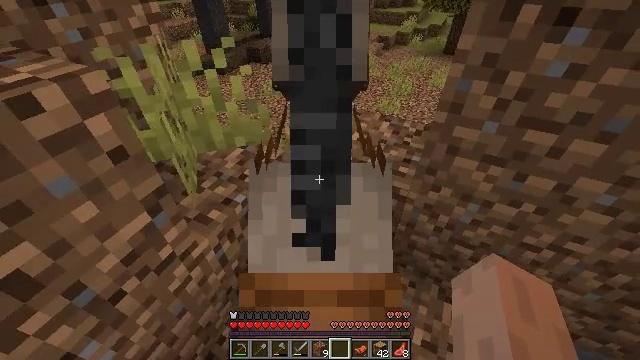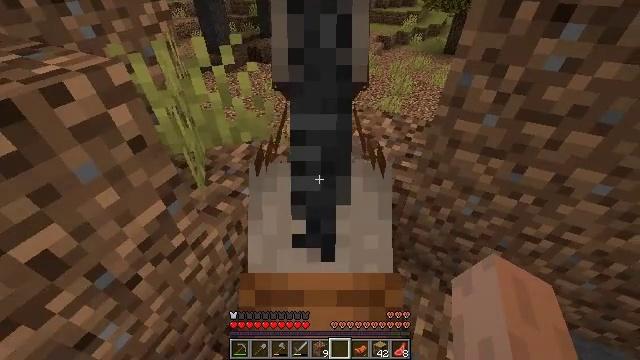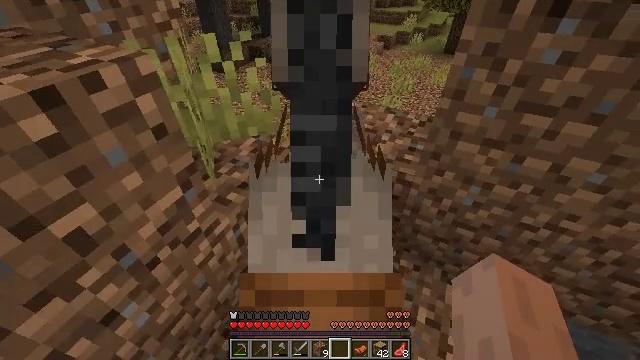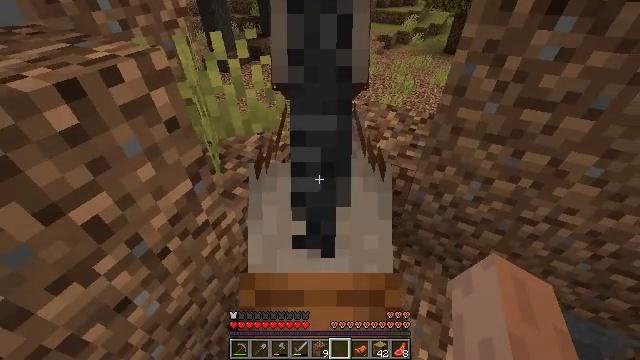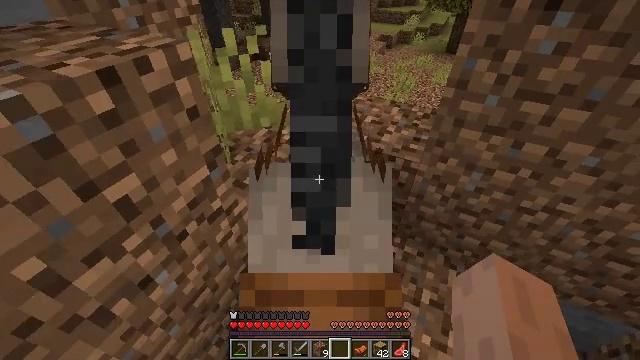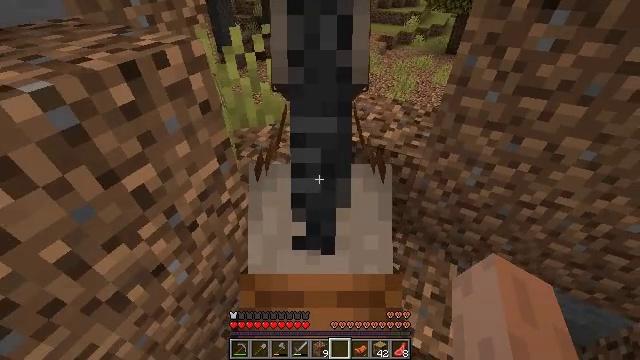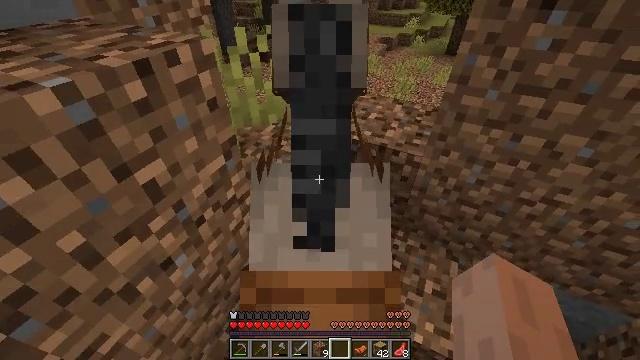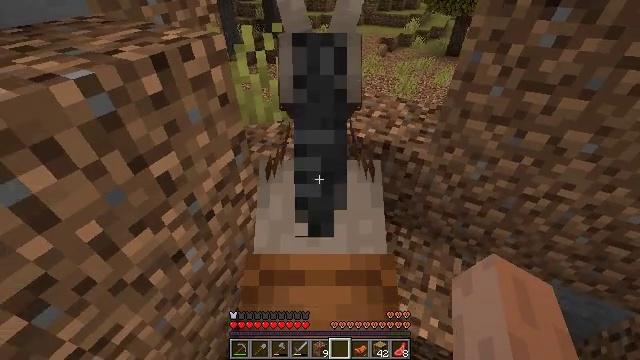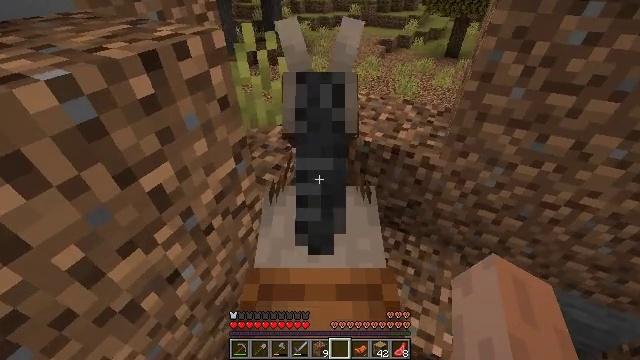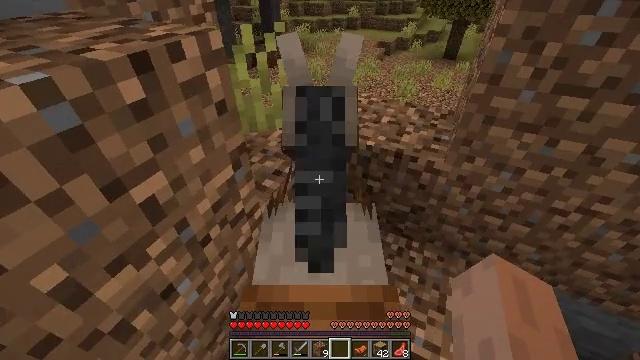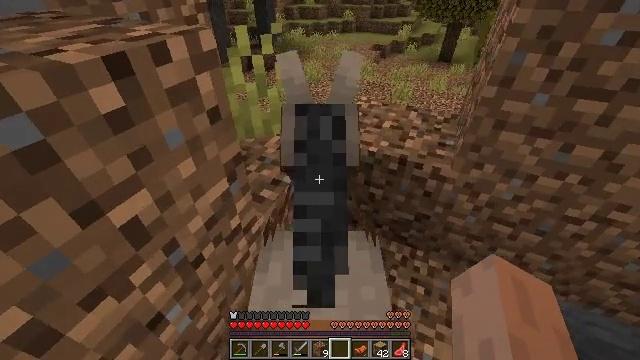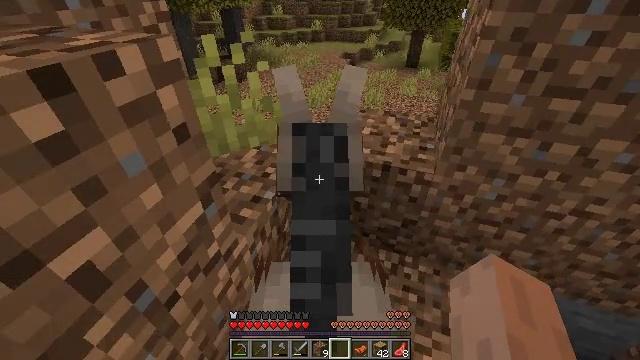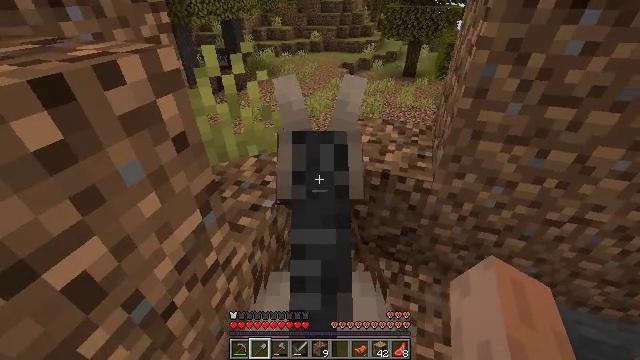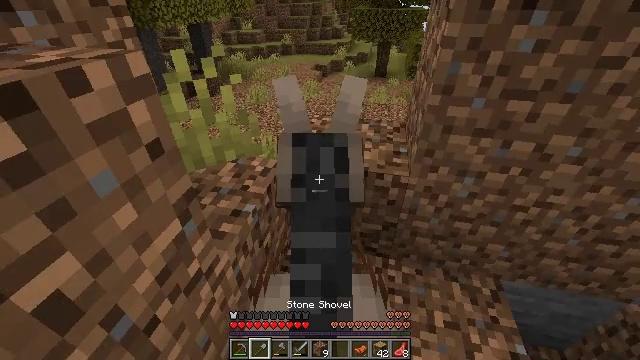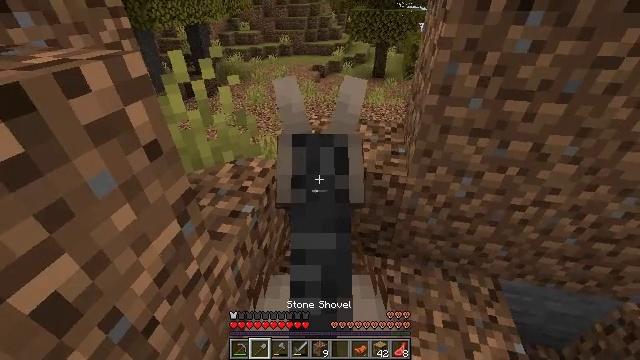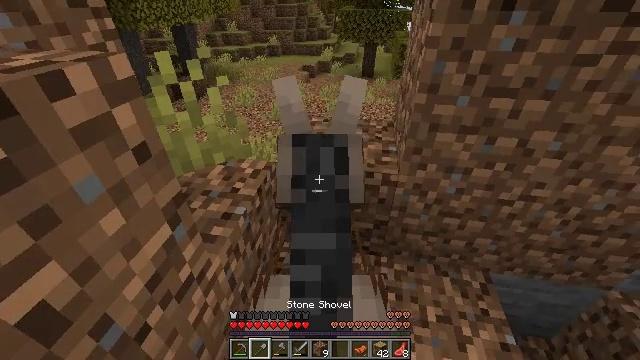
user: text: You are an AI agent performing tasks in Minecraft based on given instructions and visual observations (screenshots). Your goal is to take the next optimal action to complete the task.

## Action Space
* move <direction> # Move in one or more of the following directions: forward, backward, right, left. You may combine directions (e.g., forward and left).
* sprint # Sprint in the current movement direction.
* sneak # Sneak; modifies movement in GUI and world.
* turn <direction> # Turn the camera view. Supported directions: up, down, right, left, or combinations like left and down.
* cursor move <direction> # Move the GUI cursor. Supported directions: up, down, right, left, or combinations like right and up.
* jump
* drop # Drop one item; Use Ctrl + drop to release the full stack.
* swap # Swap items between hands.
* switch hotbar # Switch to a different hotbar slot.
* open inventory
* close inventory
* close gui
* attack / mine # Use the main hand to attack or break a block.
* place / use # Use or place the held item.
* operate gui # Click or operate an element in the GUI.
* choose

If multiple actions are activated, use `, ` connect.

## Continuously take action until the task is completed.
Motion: motion action
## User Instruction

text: Dig out coarse dirt.
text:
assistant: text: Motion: move left, sprint
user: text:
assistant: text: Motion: move left, sprint
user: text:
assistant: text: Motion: move left, sprint
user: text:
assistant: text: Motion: move left, sprint
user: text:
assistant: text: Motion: move left, sprint
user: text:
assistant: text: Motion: move left, sprint
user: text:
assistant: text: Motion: move left
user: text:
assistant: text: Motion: move left
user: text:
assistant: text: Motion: no_op
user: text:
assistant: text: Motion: turn right
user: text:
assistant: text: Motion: turn right and up
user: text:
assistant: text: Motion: turn right and up, switch to hotbar 2
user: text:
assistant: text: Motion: turn right, switch to hotbar 2
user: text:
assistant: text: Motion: switch to hotbar 2
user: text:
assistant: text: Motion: turn right
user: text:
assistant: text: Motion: turn right
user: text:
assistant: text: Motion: turn right
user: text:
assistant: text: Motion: turn right
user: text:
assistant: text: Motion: turn right
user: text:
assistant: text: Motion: attack / mine
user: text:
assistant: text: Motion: attack / mine
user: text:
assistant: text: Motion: attack / mine
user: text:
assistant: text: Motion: attack / mine
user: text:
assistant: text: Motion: attack / mine
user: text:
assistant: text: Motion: attack / mine
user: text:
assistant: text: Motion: attack / mine
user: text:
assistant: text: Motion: attack / mine
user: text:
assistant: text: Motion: attack / mine
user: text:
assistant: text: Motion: turn left, attack / mine
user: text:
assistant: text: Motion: turn left, attack / mine